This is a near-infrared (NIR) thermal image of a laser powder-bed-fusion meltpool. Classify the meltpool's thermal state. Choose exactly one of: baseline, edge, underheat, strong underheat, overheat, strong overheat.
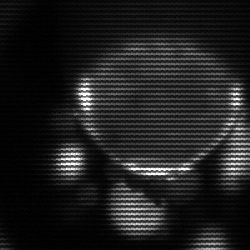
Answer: edge